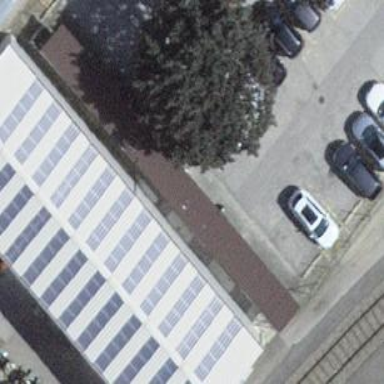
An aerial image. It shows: Industrial building.